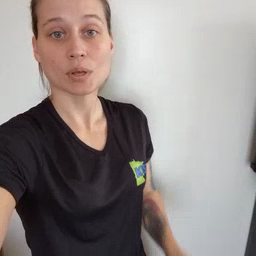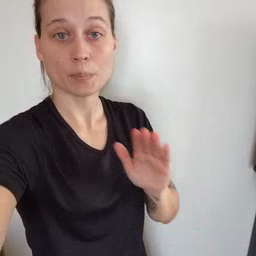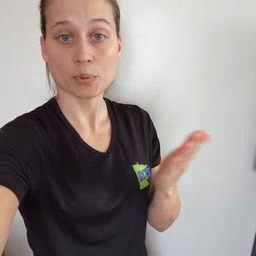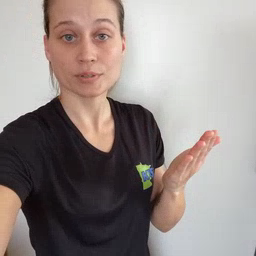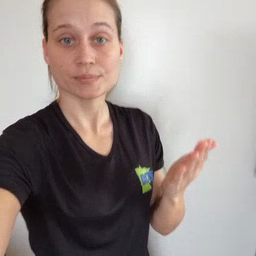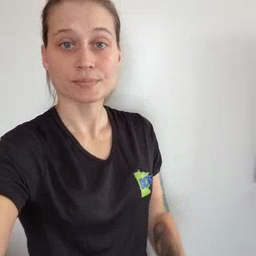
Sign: book